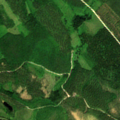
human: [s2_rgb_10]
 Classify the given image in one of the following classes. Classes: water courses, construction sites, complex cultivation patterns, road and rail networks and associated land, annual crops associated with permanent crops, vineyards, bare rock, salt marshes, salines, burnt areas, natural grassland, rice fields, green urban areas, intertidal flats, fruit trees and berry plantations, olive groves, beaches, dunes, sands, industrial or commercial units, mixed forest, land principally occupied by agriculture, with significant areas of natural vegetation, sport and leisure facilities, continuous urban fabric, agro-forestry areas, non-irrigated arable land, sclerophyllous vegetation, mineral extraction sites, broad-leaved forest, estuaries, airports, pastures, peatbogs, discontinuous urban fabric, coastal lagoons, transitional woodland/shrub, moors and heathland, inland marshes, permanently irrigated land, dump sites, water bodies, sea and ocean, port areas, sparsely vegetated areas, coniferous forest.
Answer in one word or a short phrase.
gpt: coniferous forest, mixed forest, transitional woodland/shrub